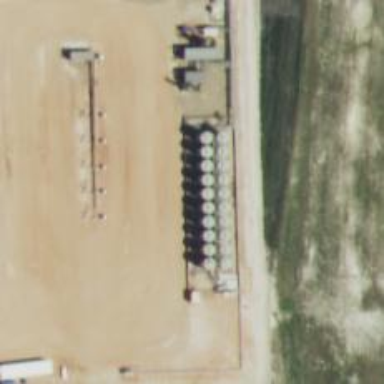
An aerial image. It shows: Storage tank that is man-made.